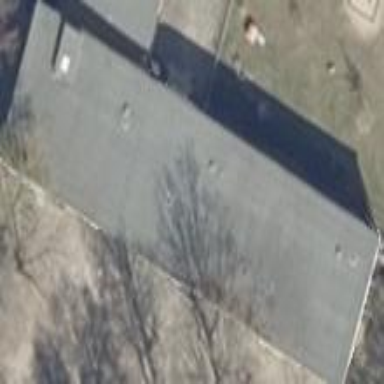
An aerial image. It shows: Flat-roofed kindergarten building.